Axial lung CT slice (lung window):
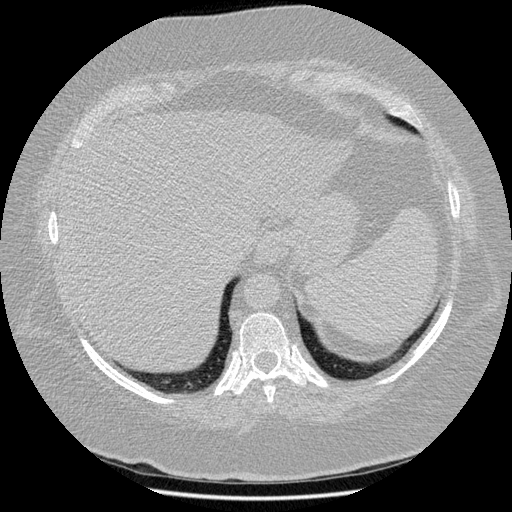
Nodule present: no